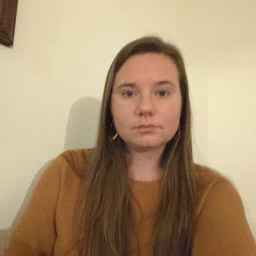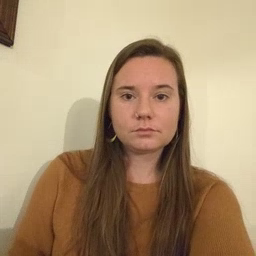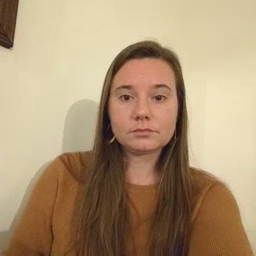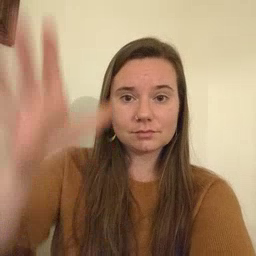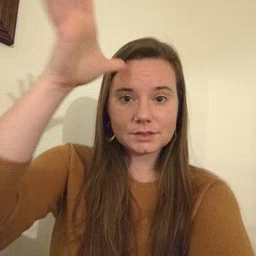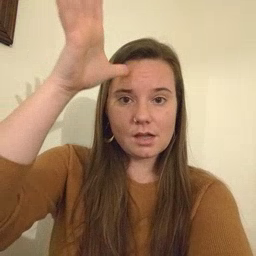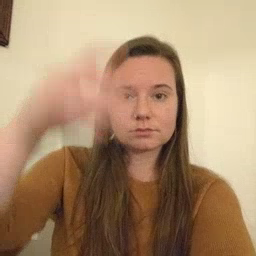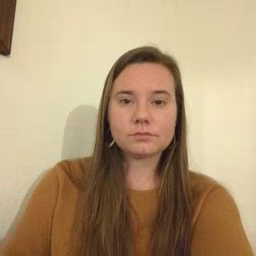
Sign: dad